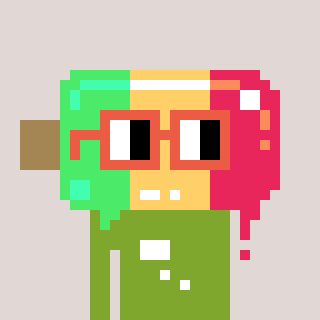
a pixel art character with square orange glasses, a icepop-shaped head and a slimegreen-colored body on a warm background